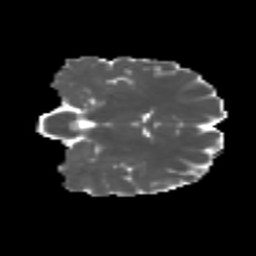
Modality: MD
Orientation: coronal
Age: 26
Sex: female
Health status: ill
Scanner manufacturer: siemens
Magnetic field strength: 3 T
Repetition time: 6.5 s
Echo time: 0.062 s